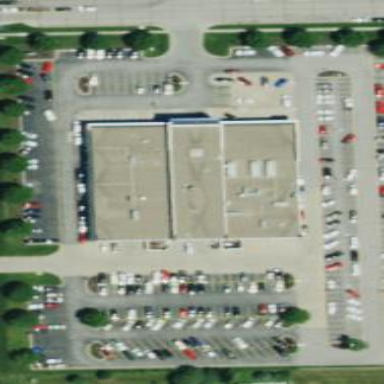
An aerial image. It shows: Building that houses car shop.